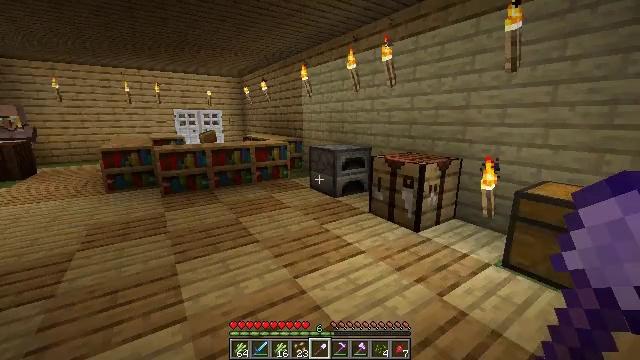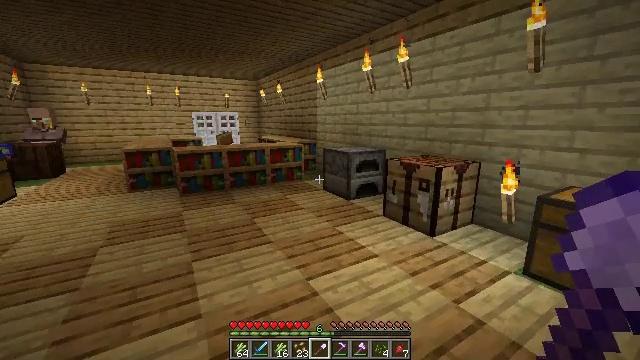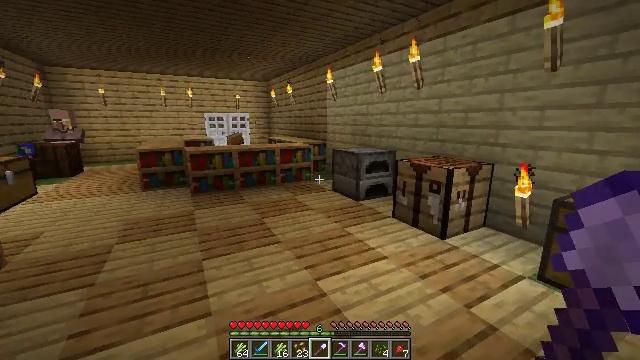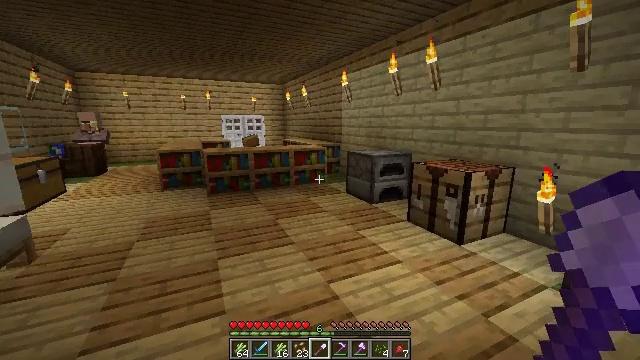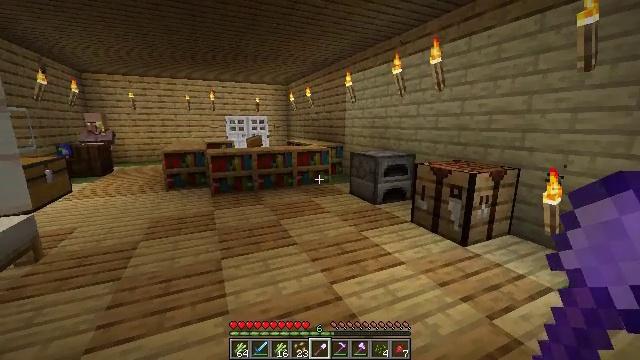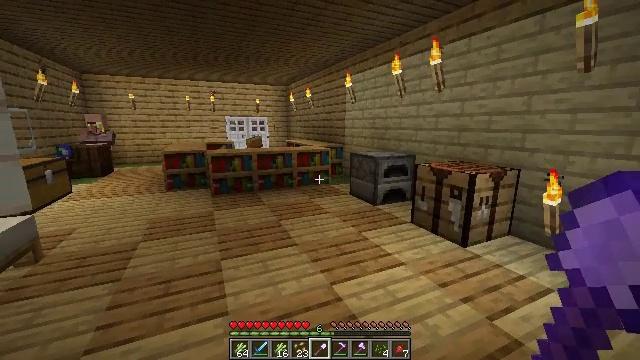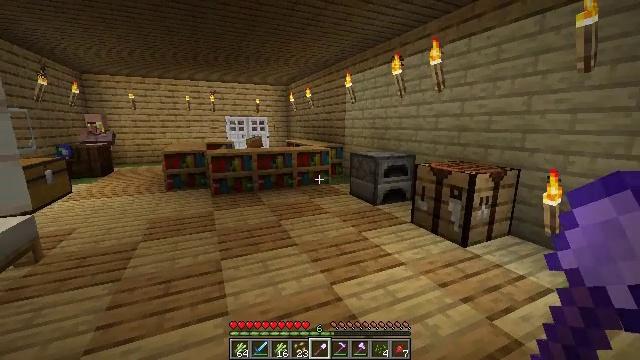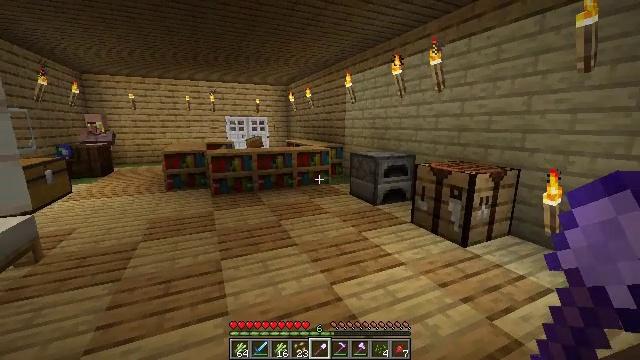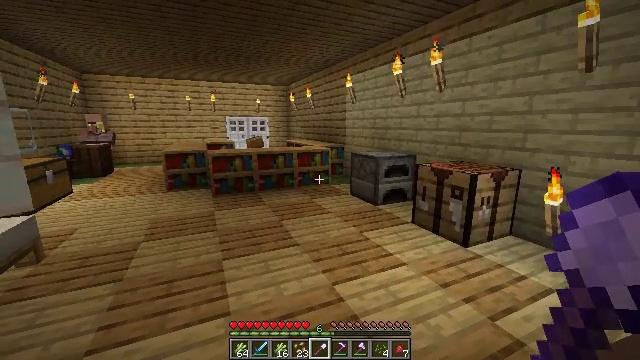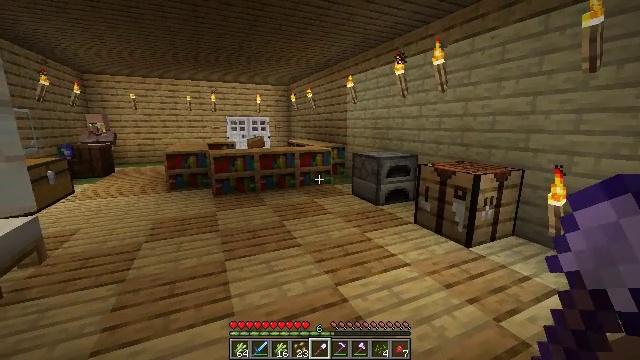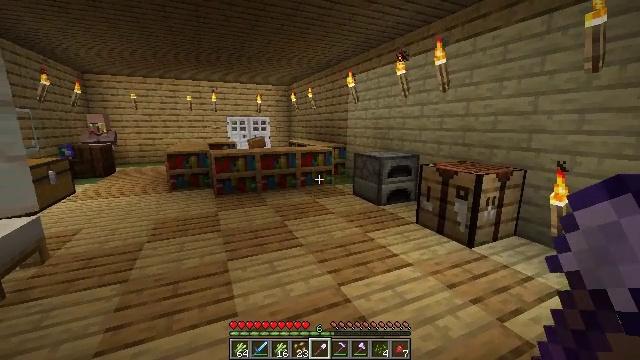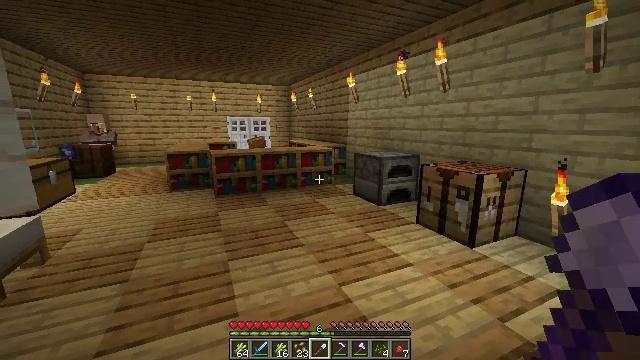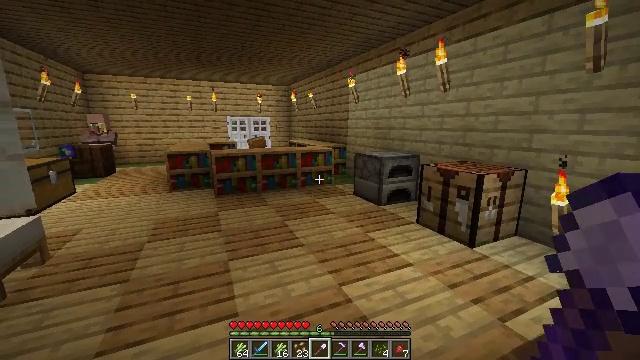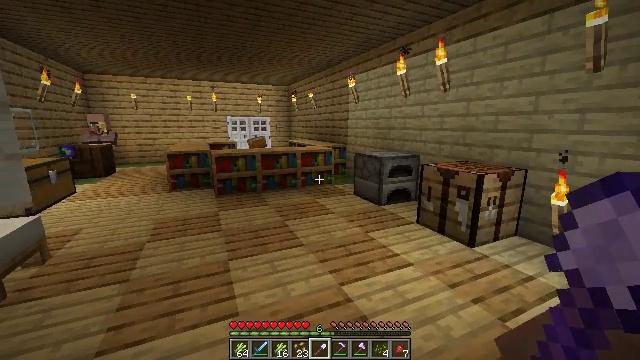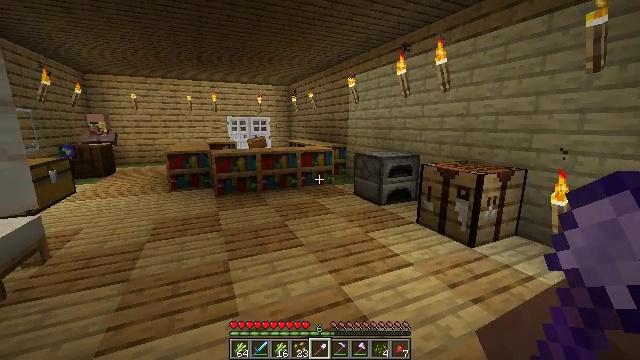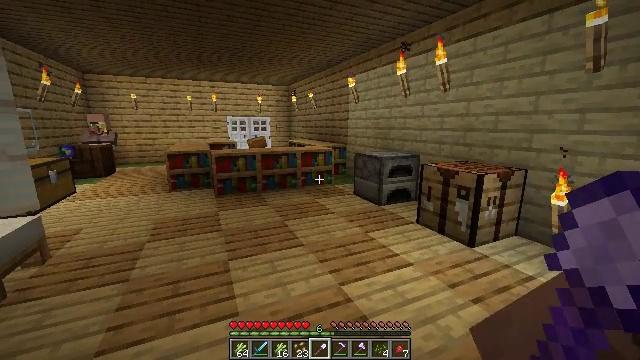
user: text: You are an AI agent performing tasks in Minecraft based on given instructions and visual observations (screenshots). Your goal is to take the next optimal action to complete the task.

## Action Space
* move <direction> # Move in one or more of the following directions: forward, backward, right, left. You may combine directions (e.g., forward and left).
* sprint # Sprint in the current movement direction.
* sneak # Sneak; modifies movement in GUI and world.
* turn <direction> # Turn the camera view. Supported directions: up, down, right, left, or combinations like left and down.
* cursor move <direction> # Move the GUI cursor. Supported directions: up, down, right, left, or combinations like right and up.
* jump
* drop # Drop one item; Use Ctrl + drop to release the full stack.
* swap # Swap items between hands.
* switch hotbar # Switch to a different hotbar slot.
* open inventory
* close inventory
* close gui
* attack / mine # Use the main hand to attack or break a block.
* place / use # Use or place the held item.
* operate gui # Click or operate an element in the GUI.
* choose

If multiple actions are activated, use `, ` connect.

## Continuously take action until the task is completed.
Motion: motion action
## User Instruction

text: Open the crafting table to make paper.
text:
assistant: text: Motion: turn left
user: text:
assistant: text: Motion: turn left
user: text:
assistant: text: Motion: turn left
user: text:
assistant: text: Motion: no_op
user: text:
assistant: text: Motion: no_op
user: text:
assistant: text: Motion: no_op
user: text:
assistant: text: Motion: no_op
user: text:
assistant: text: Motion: no_op
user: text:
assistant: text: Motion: no_op
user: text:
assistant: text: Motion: no_op
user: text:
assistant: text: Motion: no_op
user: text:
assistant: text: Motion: no_op
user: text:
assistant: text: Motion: no_op
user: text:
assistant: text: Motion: no_op
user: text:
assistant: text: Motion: no_op
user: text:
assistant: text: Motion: no_op
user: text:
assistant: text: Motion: no_op
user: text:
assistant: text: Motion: no_op
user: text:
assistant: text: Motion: no_op
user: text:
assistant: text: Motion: no_op
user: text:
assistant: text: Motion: no_op
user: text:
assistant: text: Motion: no_op
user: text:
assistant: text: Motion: no_op
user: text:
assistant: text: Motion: no_op
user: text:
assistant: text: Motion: no_op
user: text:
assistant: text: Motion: no_op
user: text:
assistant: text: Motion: no_op
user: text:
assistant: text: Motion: no_op
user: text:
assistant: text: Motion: no_op
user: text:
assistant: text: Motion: no_op